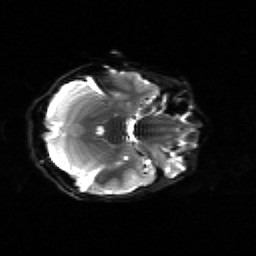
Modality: sbref
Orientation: axial
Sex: female
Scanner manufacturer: siemens
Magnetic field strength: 3 T
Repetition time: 5 s
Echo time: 0.071 s